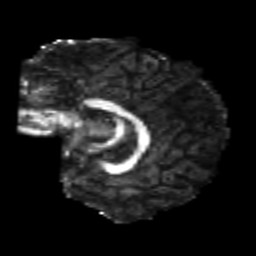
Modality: FA
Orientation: sagittal
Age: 25
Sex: female
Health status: healthy
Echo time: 0.074 s